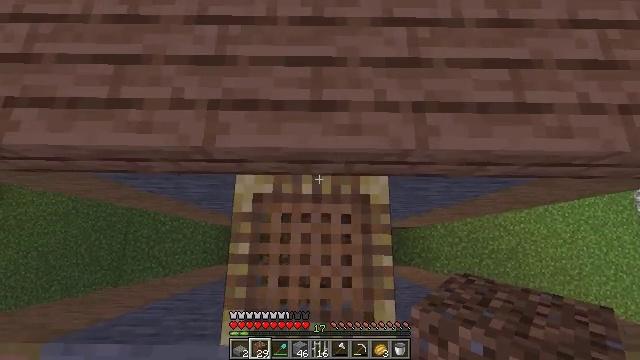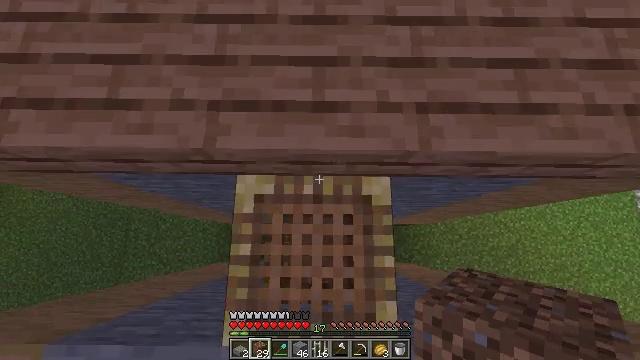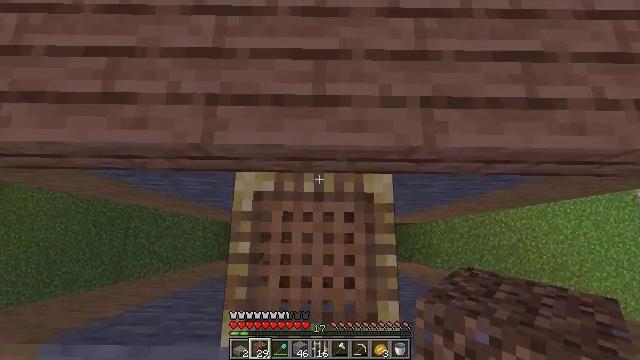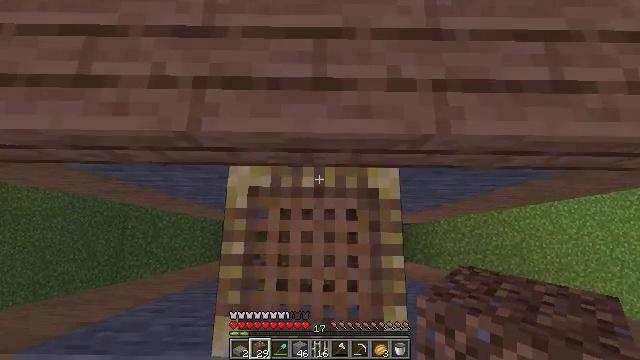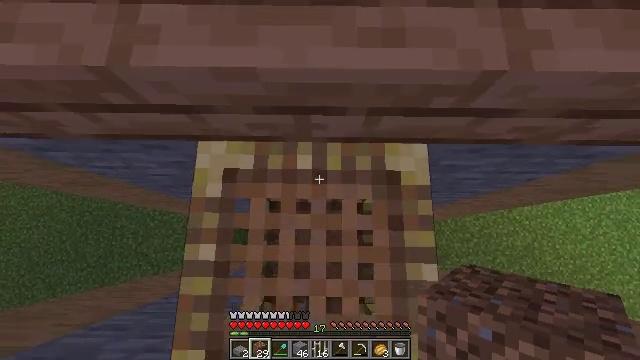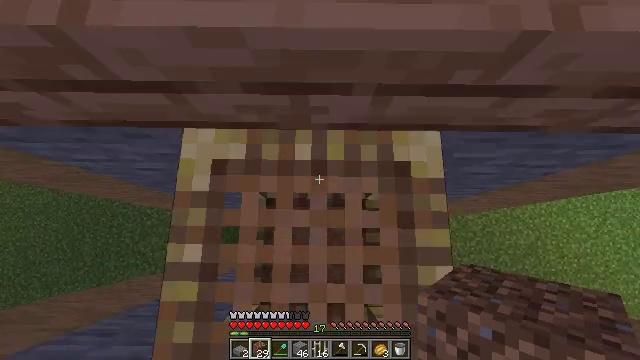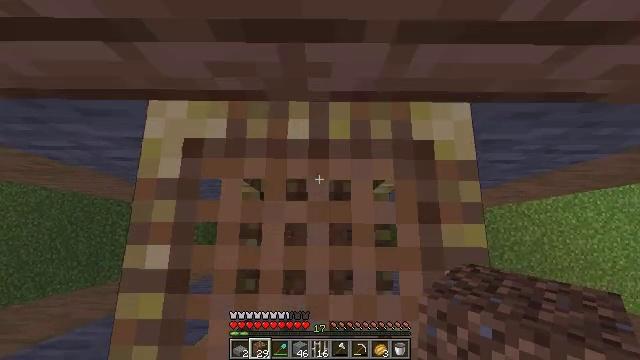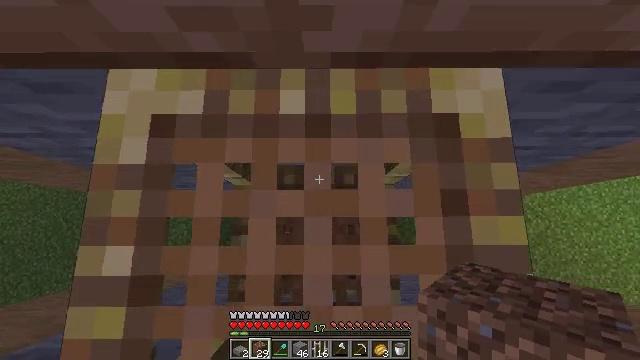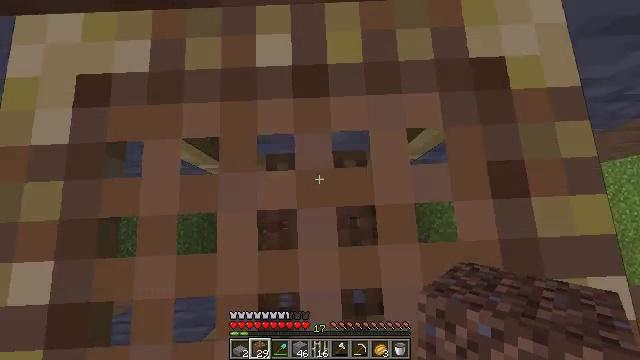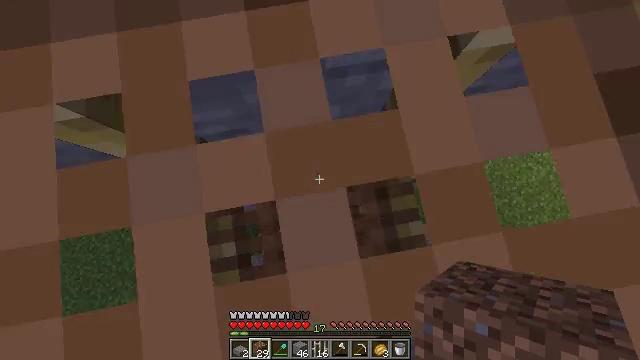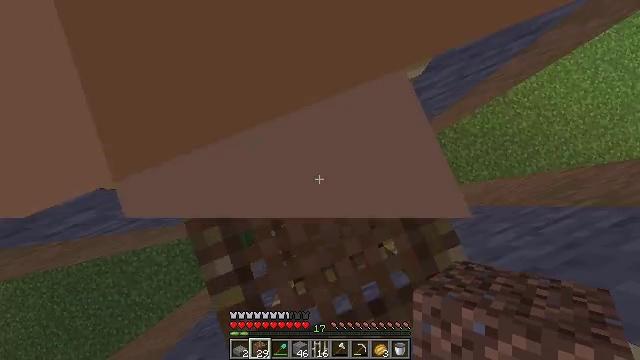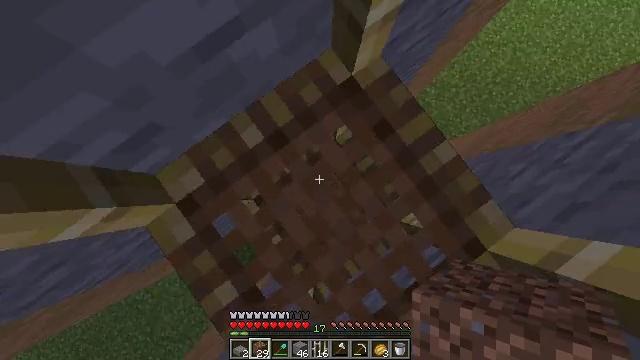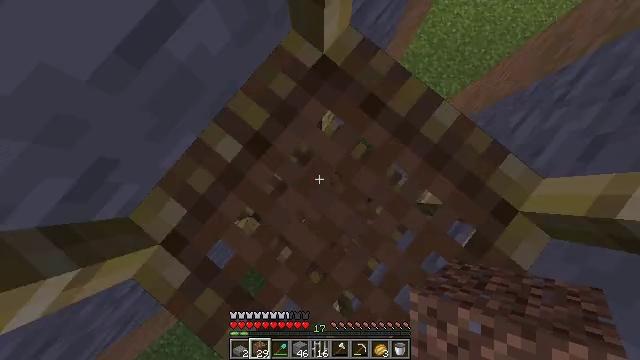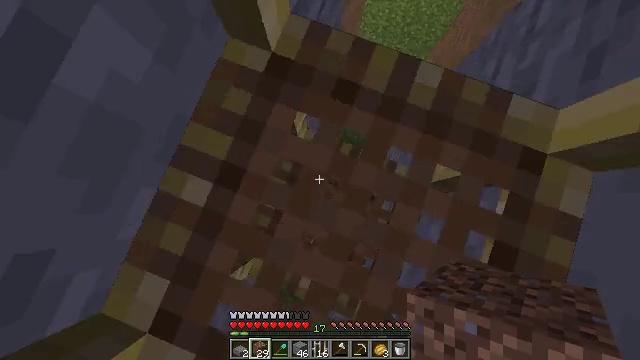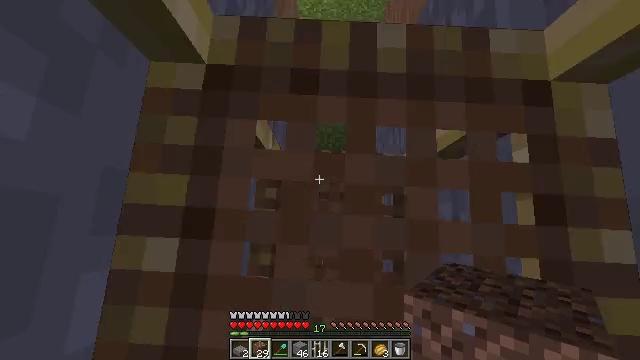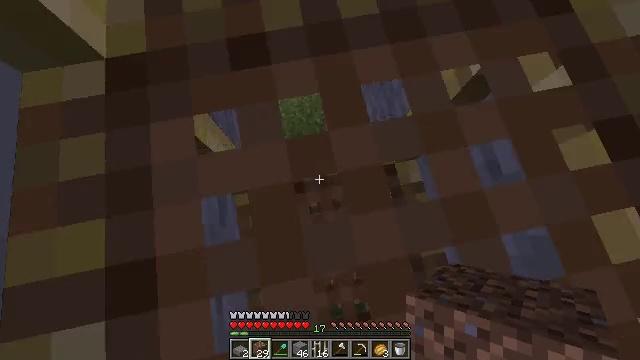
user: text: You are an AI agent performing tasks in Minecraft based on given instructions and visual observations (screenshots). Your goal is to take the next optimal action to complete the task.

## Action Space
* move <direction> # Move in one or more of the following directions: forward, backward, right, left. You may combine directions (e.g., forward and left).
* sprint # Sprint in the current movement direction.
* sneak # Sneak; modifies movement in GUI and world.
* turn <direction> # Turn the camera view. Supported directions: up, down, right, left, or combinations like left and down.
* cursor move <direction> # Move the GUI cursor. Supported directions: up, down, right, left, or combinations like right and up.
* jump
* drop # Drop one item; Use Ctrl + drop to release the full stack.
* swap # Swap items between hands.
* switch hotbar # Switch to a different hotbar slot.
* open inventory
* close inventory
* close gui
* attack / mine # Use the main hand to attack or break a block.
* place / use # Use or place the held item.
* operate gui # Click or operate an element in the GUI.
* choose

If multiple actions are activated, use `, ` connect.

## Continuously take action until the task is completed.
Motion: motion action
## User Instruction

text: Use jungle wood planks and sticks to make a jungle sign.
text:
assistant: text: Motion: no_op
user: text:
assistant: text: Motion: sneak
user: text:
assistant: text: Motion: sneak
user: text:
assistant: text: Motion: sneak
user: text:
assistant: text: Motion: sneak
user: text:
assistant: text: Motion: sneak
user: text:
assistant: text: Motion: sneak, turn down
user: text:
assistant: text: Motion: sneak, turn right and down
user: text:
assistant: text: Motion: sneak, turn right and down
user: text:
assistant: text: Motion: sneak, turn right and down
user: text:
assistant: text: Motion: sneak, turn right and down
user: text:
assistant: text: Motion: sneak, turn right
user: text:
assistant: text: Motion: sneak, turn right and up
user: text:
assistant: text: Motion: sneak, turn right and up
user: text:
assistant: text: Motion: sneak, turn right and up
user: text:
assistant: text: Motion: sneak, turn right and up
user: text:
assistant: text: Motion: sneak, turn up
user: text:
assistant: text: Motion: sneak
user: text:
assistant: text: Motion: sneak
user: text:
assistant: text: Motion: sneak
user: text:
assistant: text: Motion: sneak
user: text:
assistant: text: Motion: sneak
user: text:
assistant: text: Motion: sneak, turn left and up
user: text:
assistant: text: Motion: sneak, turn left and up
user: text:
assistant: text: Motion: sneak, turn up
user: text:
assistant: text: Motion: sneak, turn left and up
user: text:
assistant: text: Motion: sneak
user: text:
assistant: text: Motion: sneak
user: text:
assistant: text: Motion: sneak, turn up
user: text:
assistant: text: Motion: move forward, sneak, turn left and up